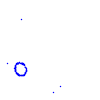
Particle: proton